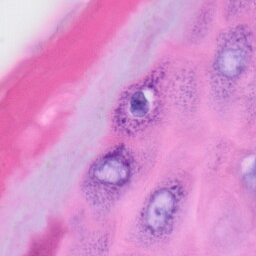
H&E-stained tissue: Skin